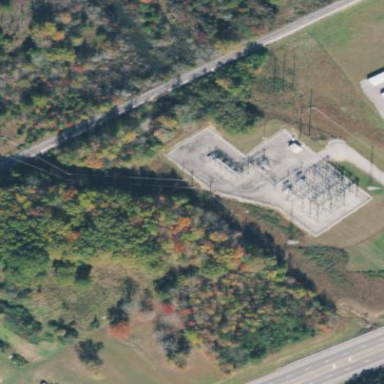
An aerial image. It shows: Power substation.